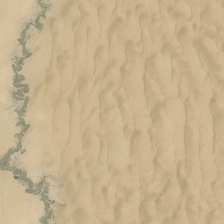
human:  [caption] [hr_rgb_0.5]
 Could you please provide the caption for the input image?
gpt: it is a large piece of desert .

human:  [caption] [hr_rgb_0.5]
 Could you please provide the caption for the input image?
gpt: it is a large piece of desert .

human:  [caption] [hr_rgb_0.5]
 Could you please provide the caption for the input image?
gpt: it is a large piece of desert .

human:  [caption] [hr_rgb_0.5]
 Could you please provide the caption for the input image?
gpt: it is a large piece of desert .

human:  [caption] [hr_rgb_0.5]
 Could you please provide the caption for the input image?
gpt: it is a large piece of desert .